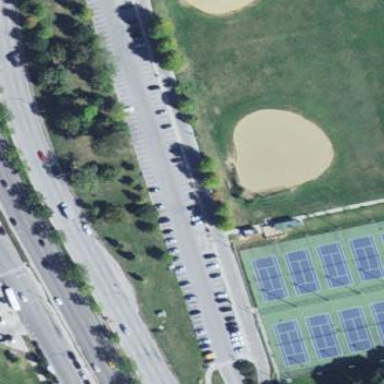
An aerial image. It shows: Softball pitch for leisure land activities.